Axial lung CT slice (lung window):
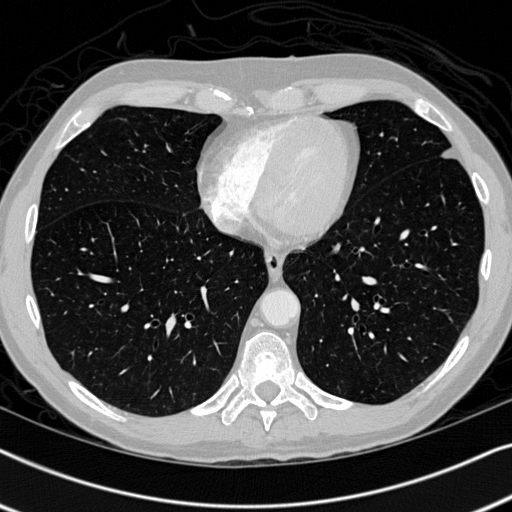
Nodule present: no